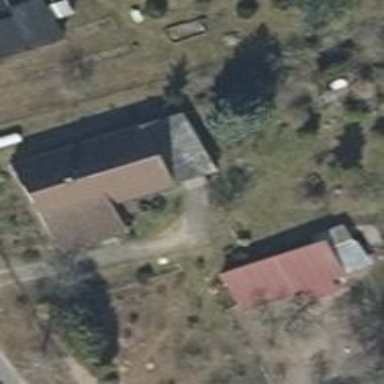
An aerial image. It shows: House with flat roof.